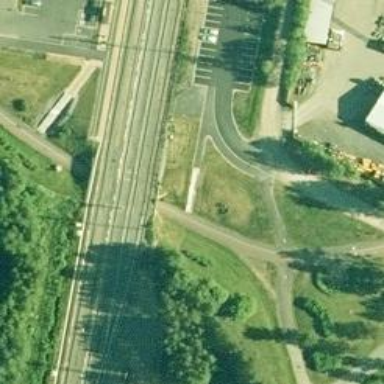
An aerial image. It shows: Railway signal.